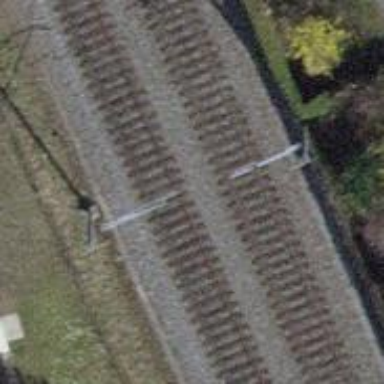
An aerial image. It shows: Single railway track with electrification through contact line.